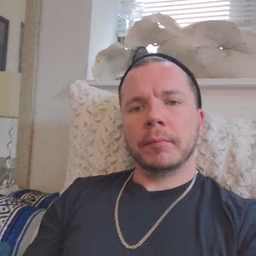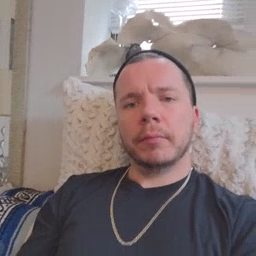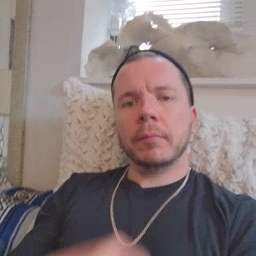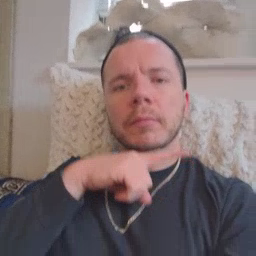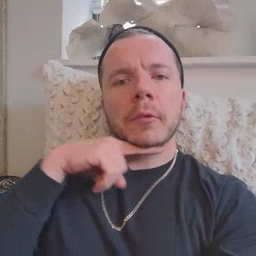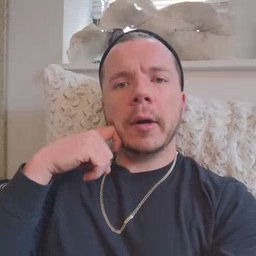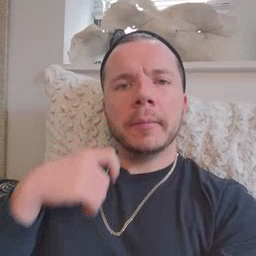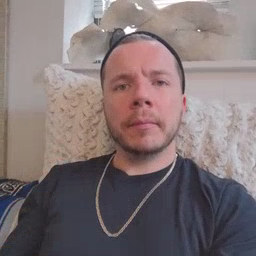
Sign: dry